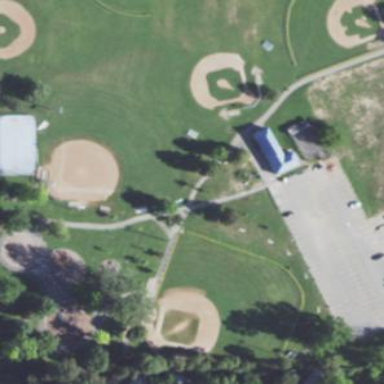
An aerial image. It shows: Baseball pitch for leisure land activities.